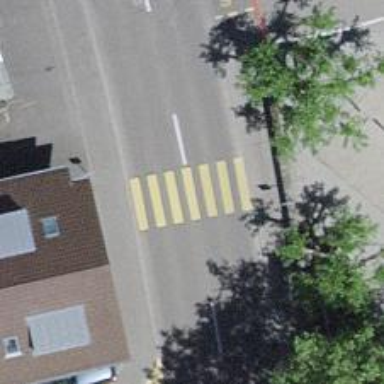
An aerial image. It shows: Zebra crossing on the road.